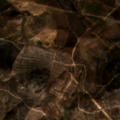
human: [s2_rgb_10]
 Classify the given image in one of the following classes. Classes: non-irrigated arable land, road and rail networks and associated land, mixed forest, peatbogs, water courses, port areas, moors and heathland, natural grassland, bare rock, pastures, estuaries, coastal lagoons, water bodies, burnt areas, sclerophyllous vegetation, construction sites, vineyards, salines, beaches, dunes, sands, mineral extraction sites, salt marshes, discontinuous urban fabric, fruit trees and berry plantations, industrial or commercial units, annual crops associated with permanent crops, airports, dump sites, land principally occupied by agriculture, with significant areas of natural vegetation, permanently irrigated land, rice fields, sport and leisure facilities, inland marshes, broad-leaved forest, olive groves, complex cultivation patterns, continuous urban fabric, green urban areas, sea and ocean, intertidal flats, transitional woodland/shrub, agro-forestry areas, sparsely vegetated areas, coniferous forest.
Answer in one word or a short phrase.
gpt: transitional woodland/shrub